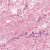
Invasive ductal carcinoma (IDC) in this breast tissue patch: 0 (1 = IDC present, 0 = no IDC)